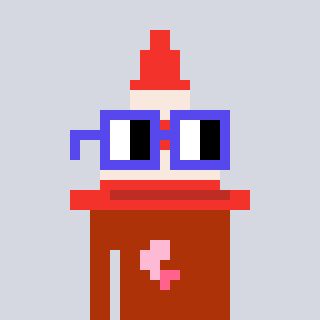
a pixel art character with square blue glasses, a cone-shaped head and a hotbrown-colored body on a cool background